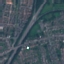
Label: Highway